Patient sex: M
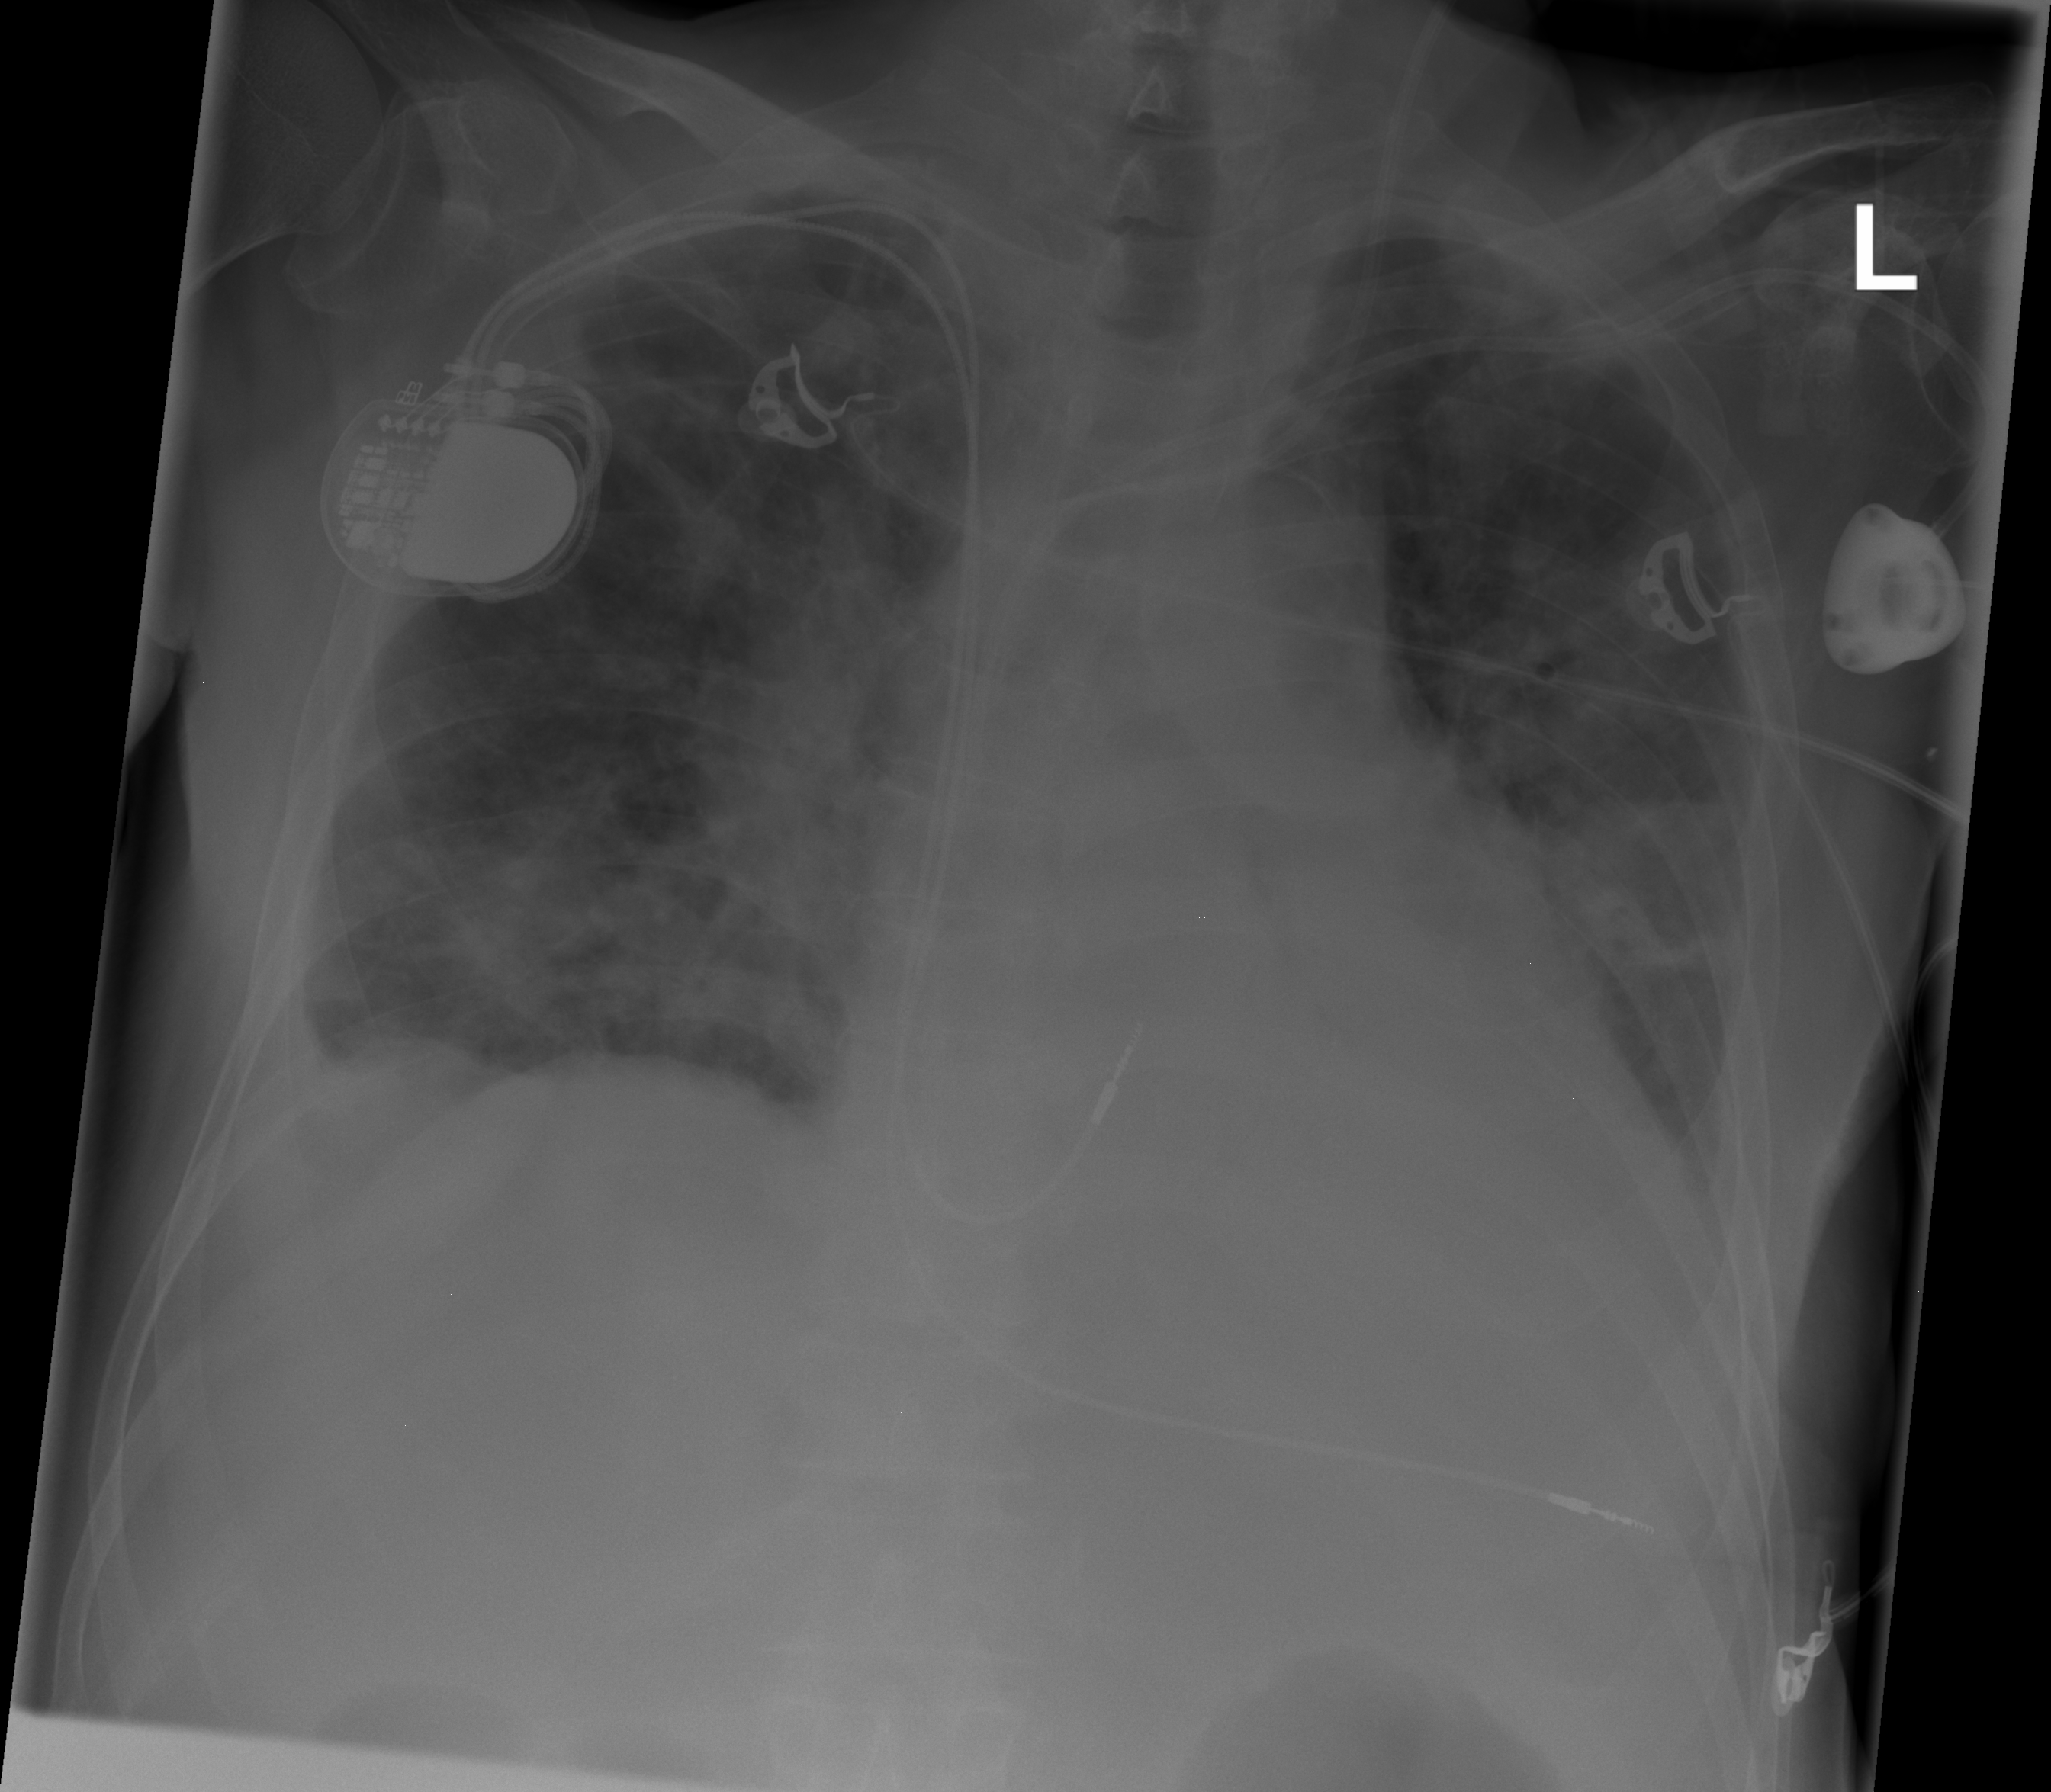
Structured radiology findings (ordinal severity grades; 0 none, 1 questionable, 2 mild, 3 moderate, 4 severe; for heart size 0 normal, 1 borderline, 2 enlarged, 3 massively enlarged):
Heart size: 2
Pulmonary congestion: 0
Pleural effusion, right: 2
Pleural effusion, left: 2
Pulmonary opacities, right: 2
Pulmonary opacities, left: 2
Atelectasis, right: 2
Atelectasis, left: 2